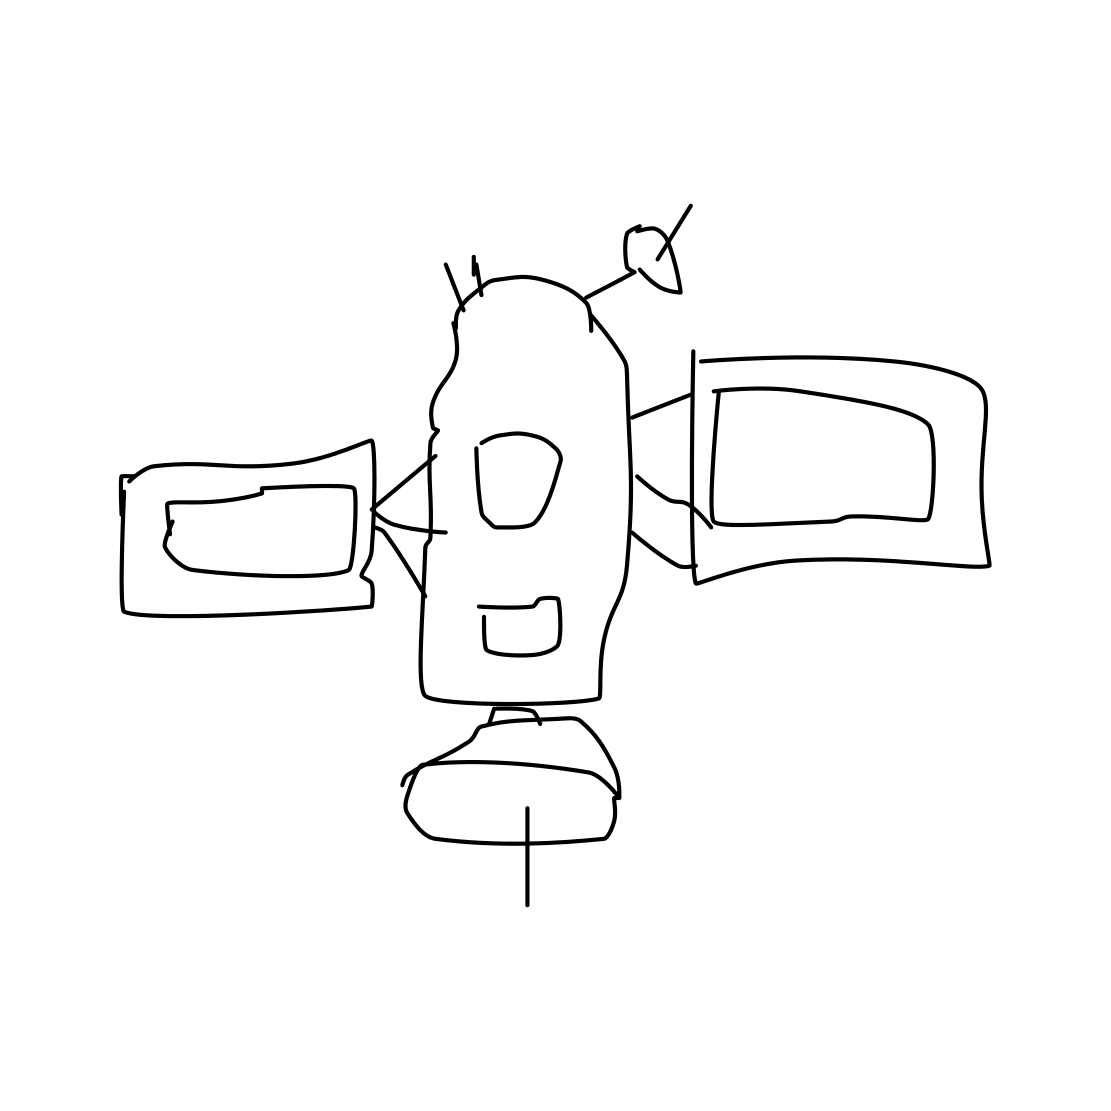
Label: satellite